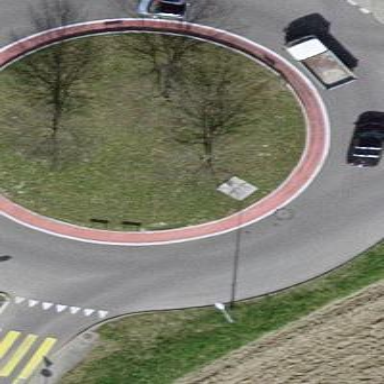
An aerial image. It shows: Secondary road with asphalt surface leading to roundabout junction.